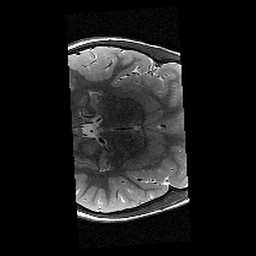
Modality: T2w
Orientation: axial
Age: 9
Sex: female
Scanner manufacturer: siemens
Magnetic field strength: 3 T
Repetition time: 9.23 s
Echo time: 0.067 s